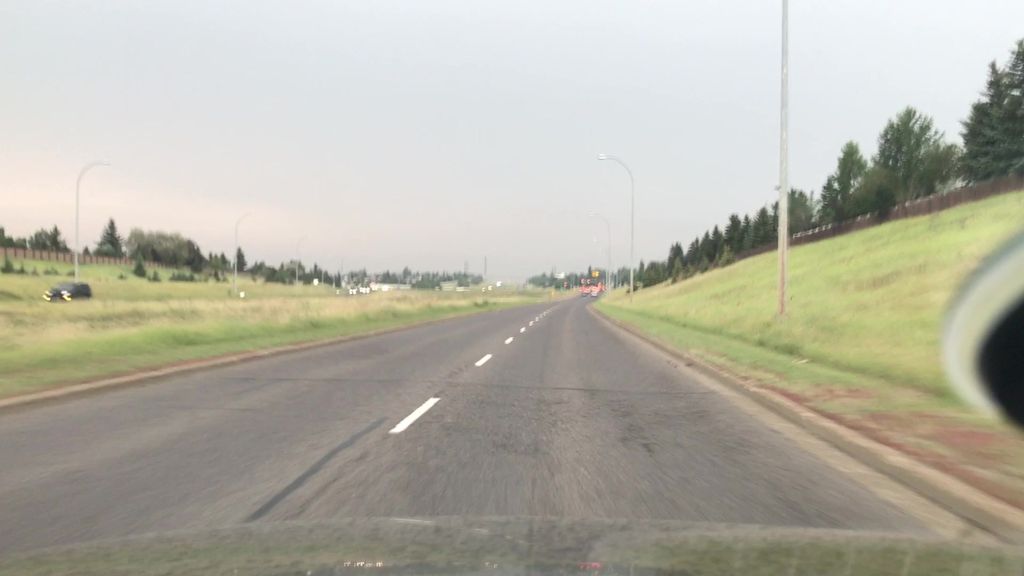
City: edmonton